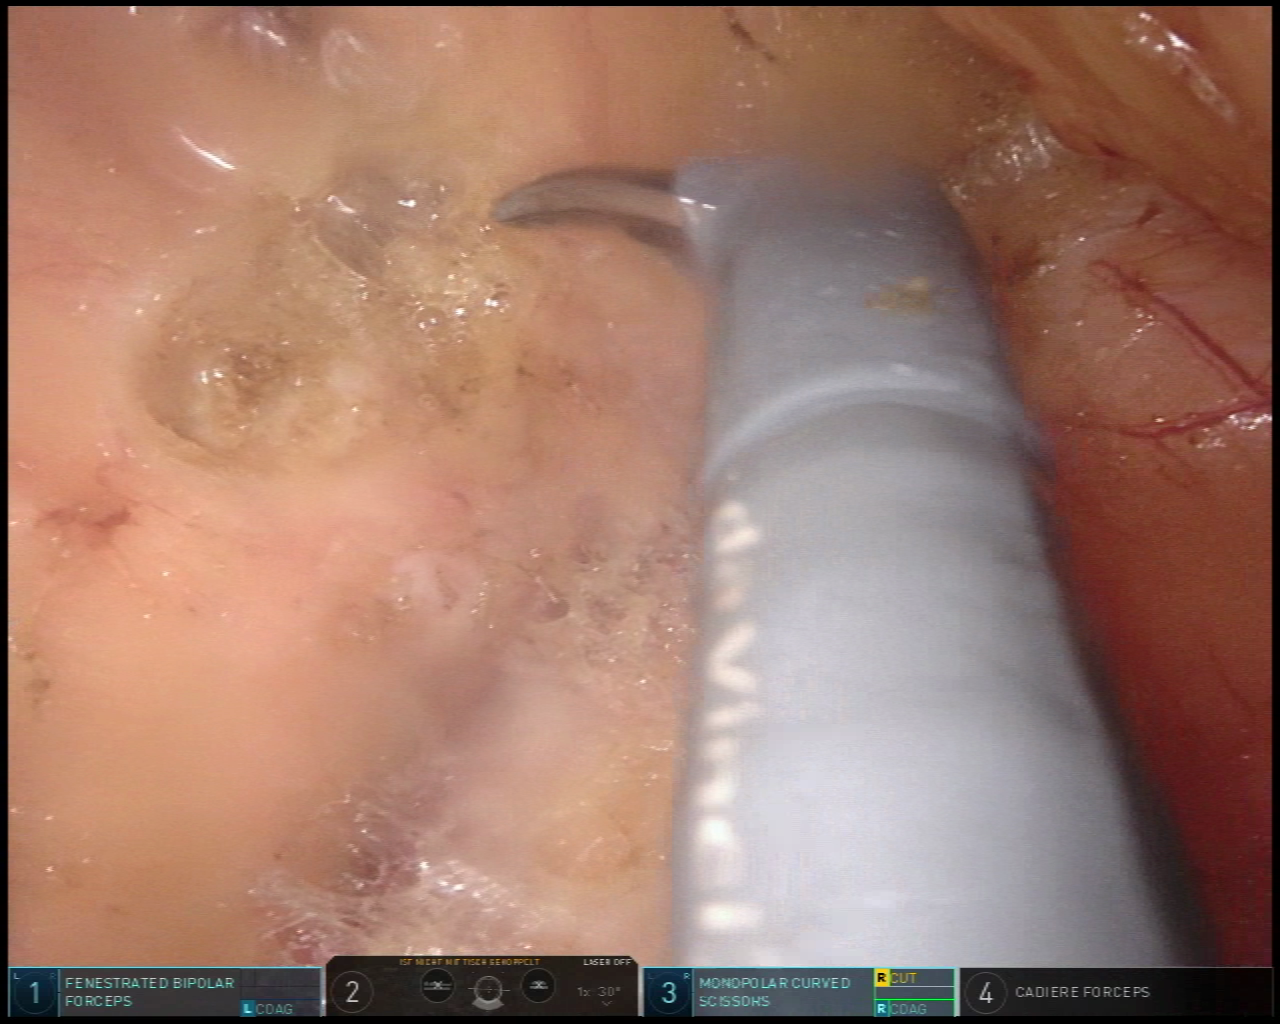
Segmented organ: pancreas
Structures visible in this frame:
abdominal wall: no
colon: no
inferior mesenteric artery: no
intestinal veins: no
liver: no
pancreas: yes
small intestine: no
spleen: no
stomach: no
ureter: no
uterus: no
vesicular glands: no